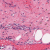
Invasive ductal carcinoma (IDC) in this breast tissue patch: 0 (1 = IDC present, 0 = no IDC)